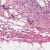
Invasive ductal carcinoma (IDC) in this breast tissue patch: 0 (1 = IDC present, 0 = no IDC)